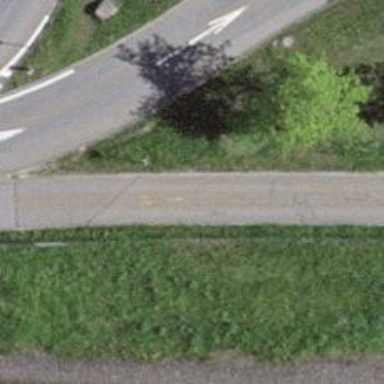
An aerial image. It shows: Path.